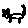
Label: cat